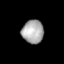
Tissue: lung
Cell type: Others
Senescence score: 0.1781
Nuclear area (px): 498
Mean DAPI intensity: 169.309